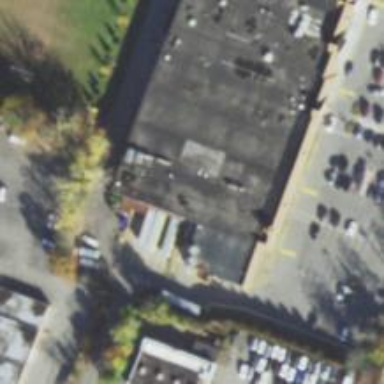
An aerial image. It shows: Supermarket.